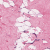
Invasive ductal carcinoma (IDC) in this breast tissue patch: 0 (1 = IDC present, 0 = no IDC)